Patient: sex F, age 26
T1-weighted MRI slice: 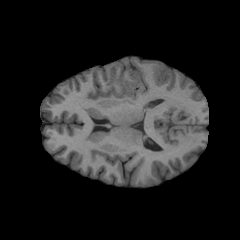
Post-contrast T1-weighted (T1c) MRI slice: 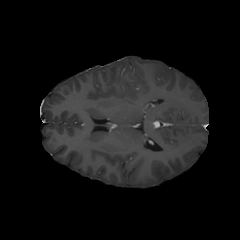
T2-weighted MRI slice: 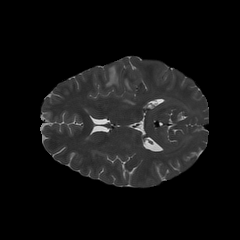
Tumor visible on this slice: yes
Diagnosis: Glioblastoma, IDH-wildtype
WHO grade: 4